Aerial crown-view tile of a tropical tree (Barro Colorado Island, Panama), acquired 20241216:
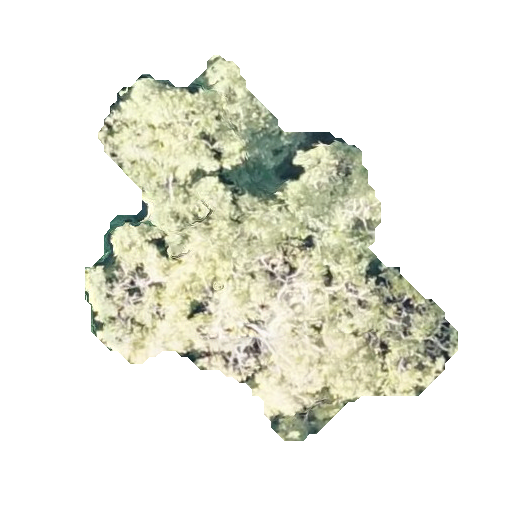
Species: Platypodium elegans
GBIF accepted scientific name: Platypodium elegans
Crown area: 120.616 m²